Aerial crown-view tile of a tropical tree (Barro Colorado Island, Panama), acquired 20250512:
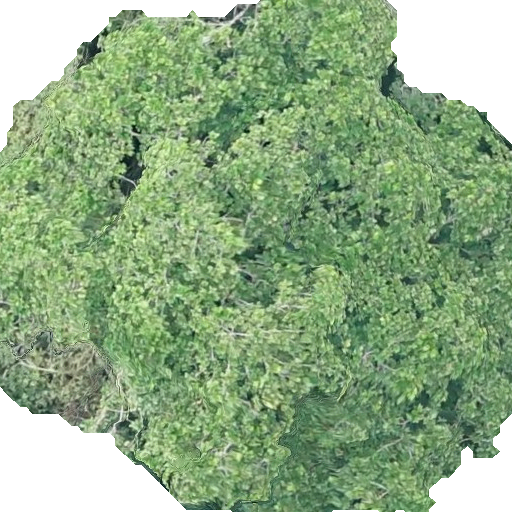
Species: Anacardium excelsum
GBIF accepted scientific name: Anacardium excelsum
Crown area: 362.645 m²